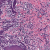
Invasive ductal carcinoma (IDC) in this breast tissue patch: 1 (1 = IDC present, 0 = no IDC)